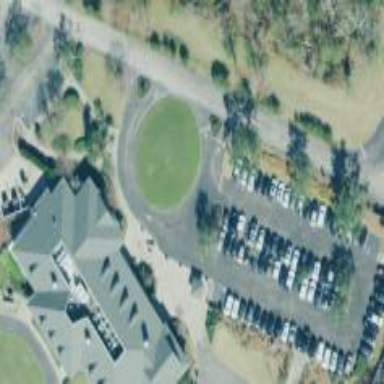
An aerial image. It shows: Clubhouse building associated with golf course.